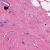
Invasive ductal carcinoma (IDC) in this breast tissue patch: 0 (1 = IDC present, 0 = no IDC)